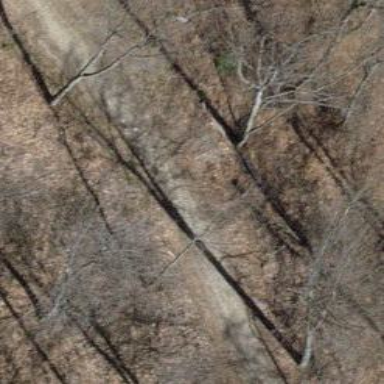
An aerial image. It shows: Track with very rough surface.